Question: I created a livecode project. I designed my UI by changing colors and fonts.
After creating that app, I deploy it to an android installer file (.apk file). When I launch the application to my android device, the UI from android device is not exactly the same as in the livecode. The text from the labels and buttons are getting too close which is annoying.

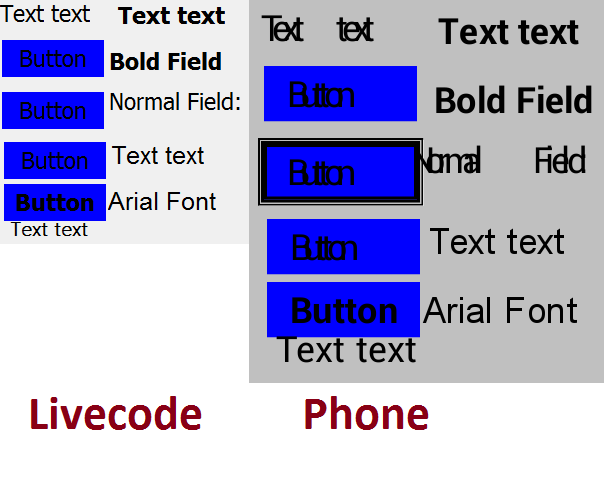
Answer: If you're not including a font in your APK file, chances are that Android chooses a font different from the font chosen by iOS. Either set the textFont of the field to a font that is available on both platforms or include your own font. If you include a font with the standalone and make sure that it is located next to the engine file, the font will be available. You can check that a font is available by using the fontNames:
'''
put ("Font Name" is among the lines of the fontNames) into myFontAvailable
'''
The default textFont of a field is empty, which means that it is inherited from the stack. If the textFont of a stack is empty, the system font is used. On Windows, the system font is Segoe UI, on Mac OS X it is a different font. On Android and iOS, the system font is different again. If you want the font to be the same on all platforms, you have to set the textFont of the stack (or field) to a font name that is available on all platforms or include your own font.